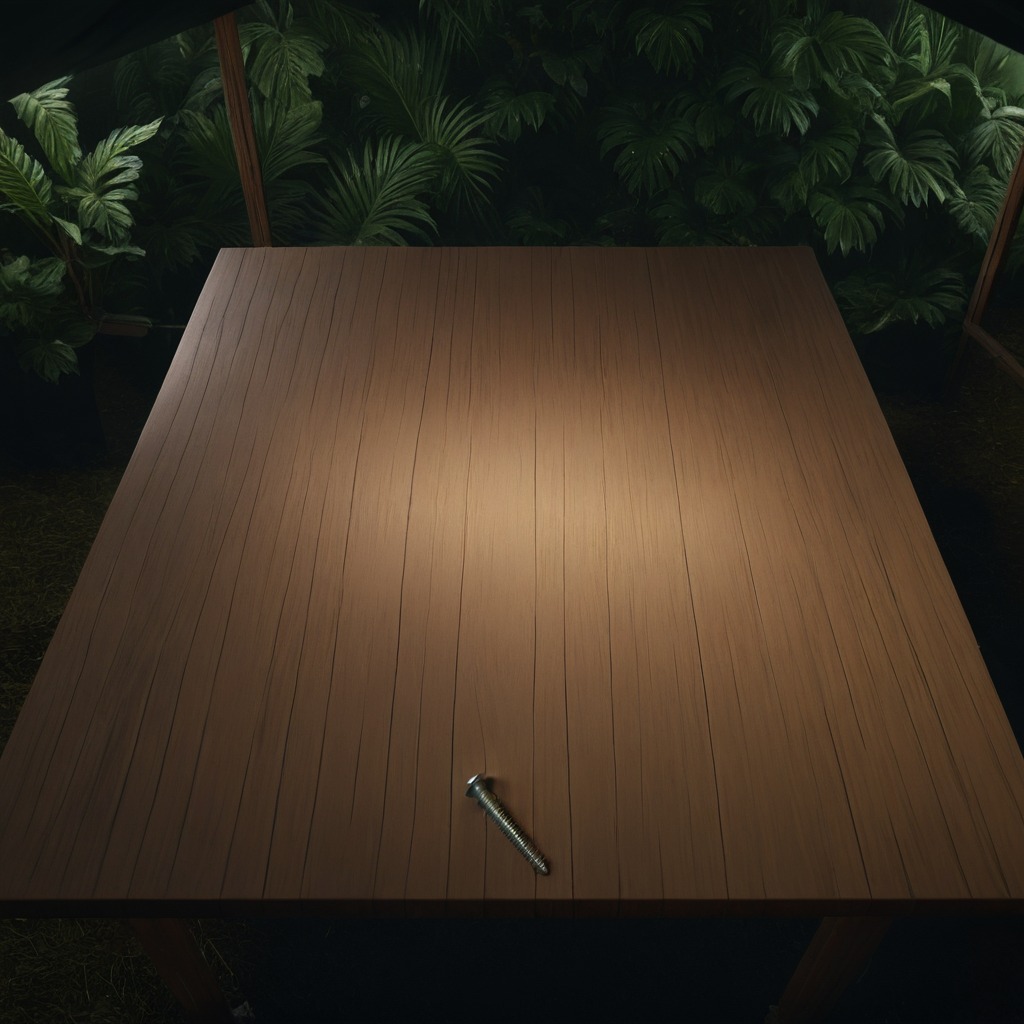
A metal screw is lying on a wooden table inside a jungle field workshop tent at night dim ambient light soft shadows worn but